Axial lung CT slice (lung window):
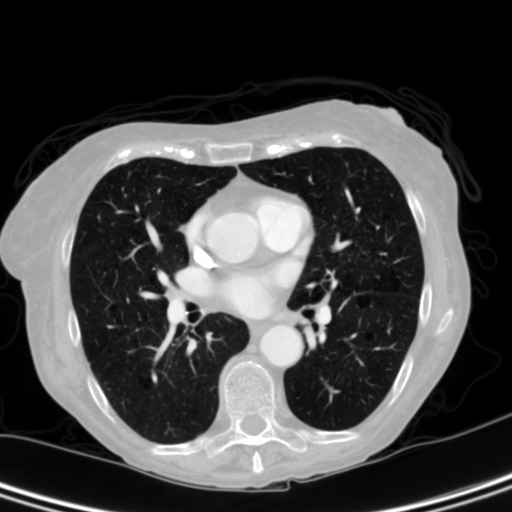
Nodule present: no